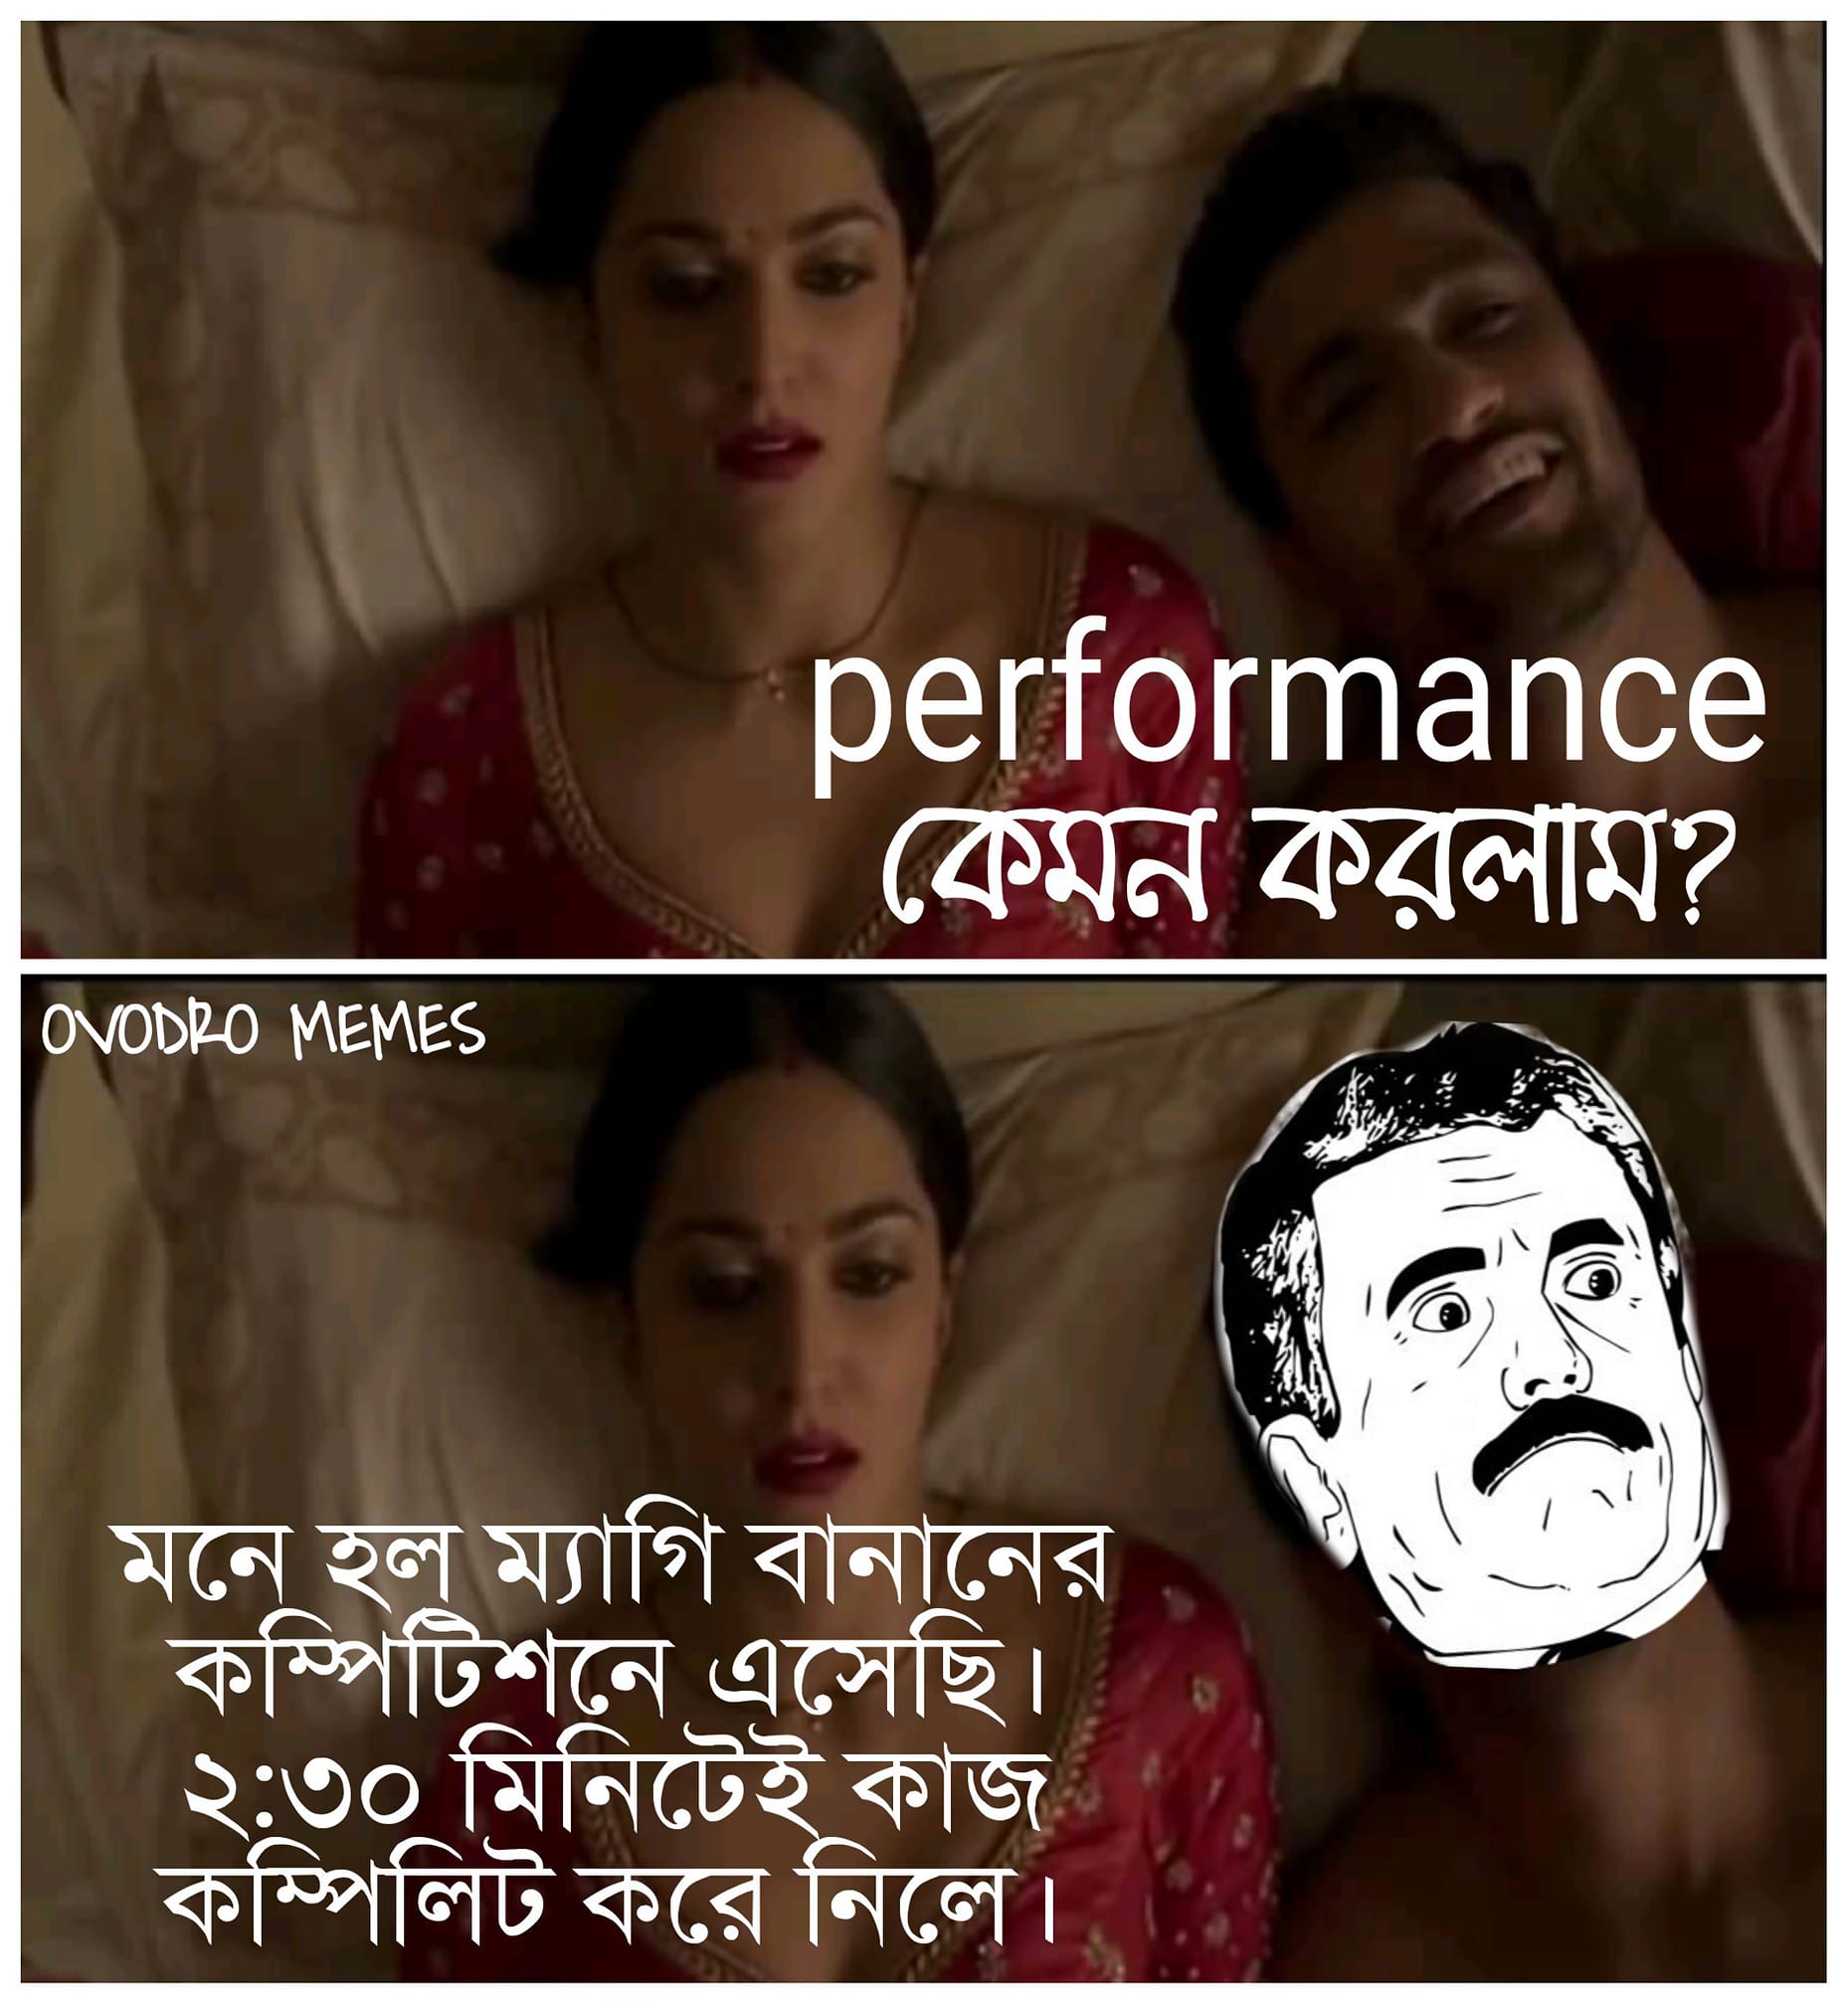
Caption: performance কেমন করলাম ?   মনে হল ম্যাগি বানানোর কম্পিটিশনে এসছি ।  ২ঃ৩০ মিনিটেই কাজ কম্পিলিট করে নিলে ।
Label: non-hate